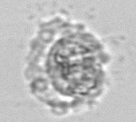
Label: coccolithophorid